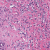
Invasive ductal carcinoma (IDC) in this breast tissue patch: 0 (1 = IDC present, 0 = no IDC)